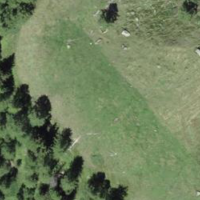
EUNIS habitat code: 26
Species observed at this site:
Chrysotoxum bicincta